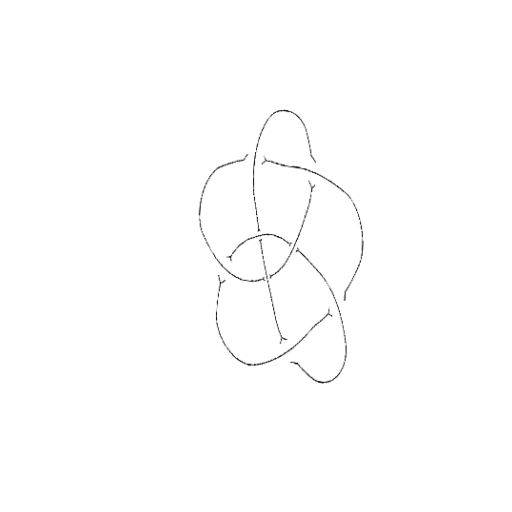
Crossing number: 8